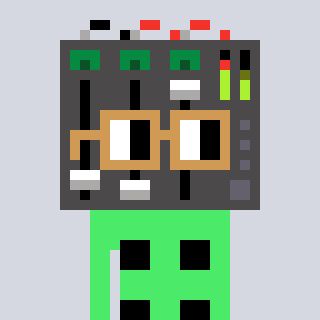
a pixel art character with square brown glasses, a mixer-shaped head and a teal-colored body on a cool background